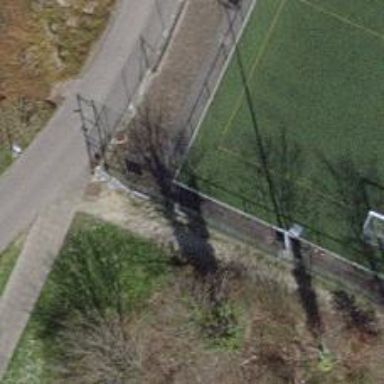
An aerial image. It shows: Gate.